Question:
Hi guys, I cannot sort out this enigma :).
How to send dispatchEvent from Child1 and catch this event in Child2?
or
How to send dispatchEvent from Child1 and catch this event in Child3?
or
How to send dispatchEvent from Child3 and catch this event in Child1?
Thanks guys. I will appreciate some help here!
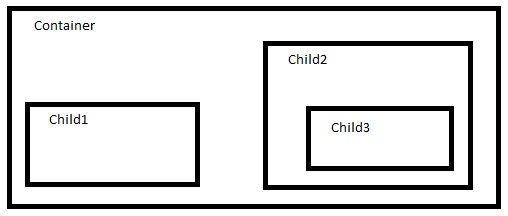
Answer: Although I get what you are trying to achieve, I think the better design approach is to allow the container to manage it's children.
For example if container receives an event from child1, it's container's role to take care of notifying the other children if appropriate. This approach also makes it very clear in the container code the basic interaction between all the container's children. If I were going over someone's code, I'd appreciate such methodology for that reason.
That being said, you could have a method in child2 and child3 that would allow you to pass child1 as a parameter, and then add a listener for child1 within. For example :
in container code :
'''
child2.setChildListener(child1);
child3.setChildListener(child1);
'''
Then in child2 and child3 , you could do something like this :
'''
public function setChildListener(childToListenTo:MovieClip):void
{
childToListenTo.addEventListener(MouseEvent.CLICK, childClickedHandler);
}
private function childClickedHandler(e:MouseEvent):void
{
// react to the child click here
}
'''